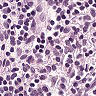
Metastatic tissue present: no